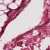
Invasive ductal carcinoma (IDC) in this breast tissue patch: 0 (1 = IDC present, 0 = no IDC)